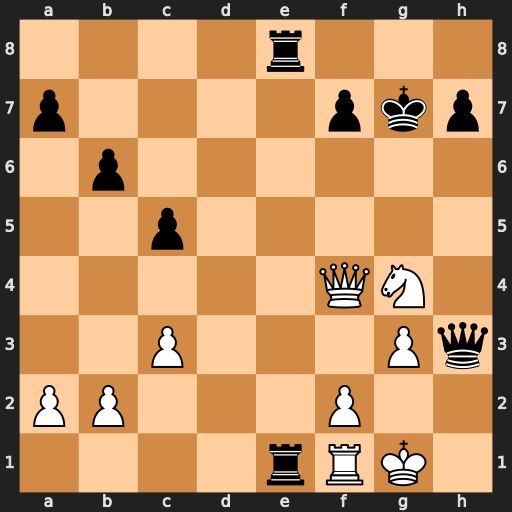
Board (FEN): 4r3/p4pkp/1p6/2p5/5QN1/2P3Pq/PP3P2/4rRK1
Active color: w
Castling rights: -
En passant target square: -
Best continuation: Qf6+ Kg8 Nh6+ Qxh6 Qxh6